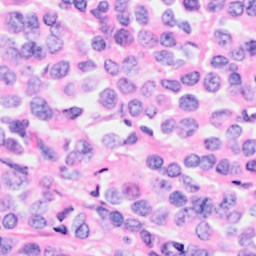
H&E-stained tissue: Breast